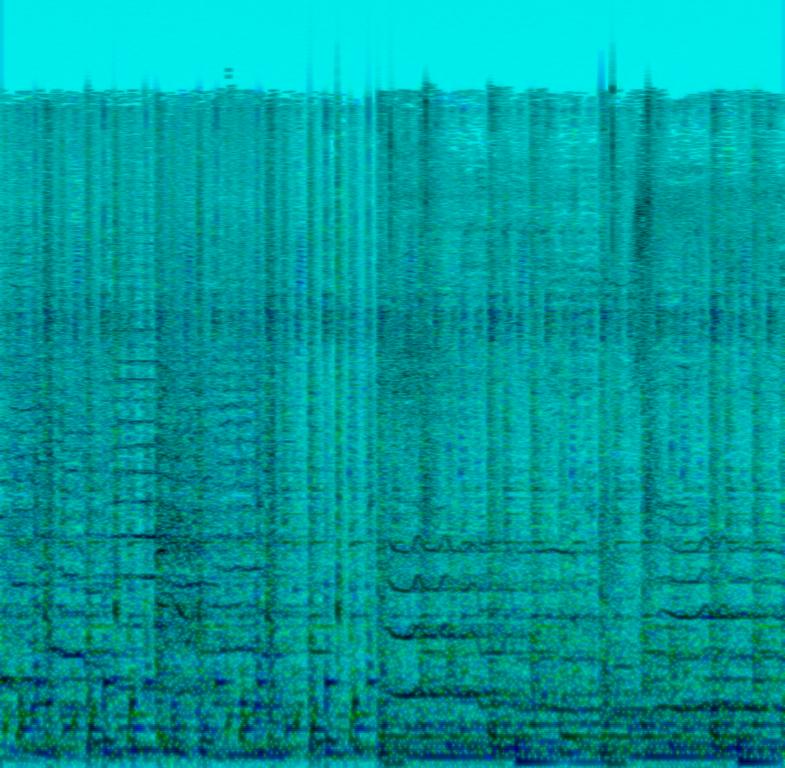
This is an Egyptian music piece. There is a heavy use of percussion in the rhythmic background with the accompaniment of occasional claps. Medium-pitched strings are leading the melody. The male vocals are chanting rhythmically while the female vocal is singing in a soothing manner that creates a contrast in between the two elements. There is an adventurous, suspense-filled feeling. This piece could be used in a mystery/thriller video game. It could also be used in a movie that takes place in the Middle East.